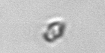
Label: Heterocapsa_rotundata